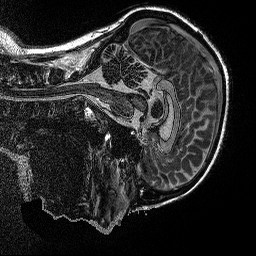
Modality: MP2RAGE
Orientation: sagittal
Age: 24
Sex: female
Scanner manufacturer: siemens
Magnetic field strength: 3 T
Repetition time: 5 s
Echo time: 0.00298 s